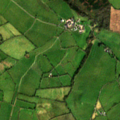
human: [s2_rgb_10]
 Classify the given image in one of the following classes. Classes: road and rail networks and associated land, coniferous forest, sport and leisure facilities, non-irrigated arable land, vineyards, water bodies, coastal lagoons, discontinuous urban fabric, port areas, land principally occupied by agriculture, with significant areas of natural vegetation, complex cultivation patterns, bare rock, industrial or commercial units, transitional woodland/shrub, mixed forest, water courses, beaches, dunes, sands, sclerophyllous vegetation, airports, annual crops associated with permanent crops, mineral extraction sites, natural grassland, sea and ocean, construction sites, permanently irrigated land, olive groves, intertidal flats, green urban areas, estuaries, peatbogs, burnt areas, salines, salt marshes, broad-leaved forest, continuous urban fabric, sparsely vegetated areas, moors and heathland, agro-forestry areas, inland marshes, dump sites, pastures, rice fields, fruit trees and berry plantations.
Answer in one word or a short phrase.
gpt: pastures